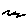
Label: zigzag